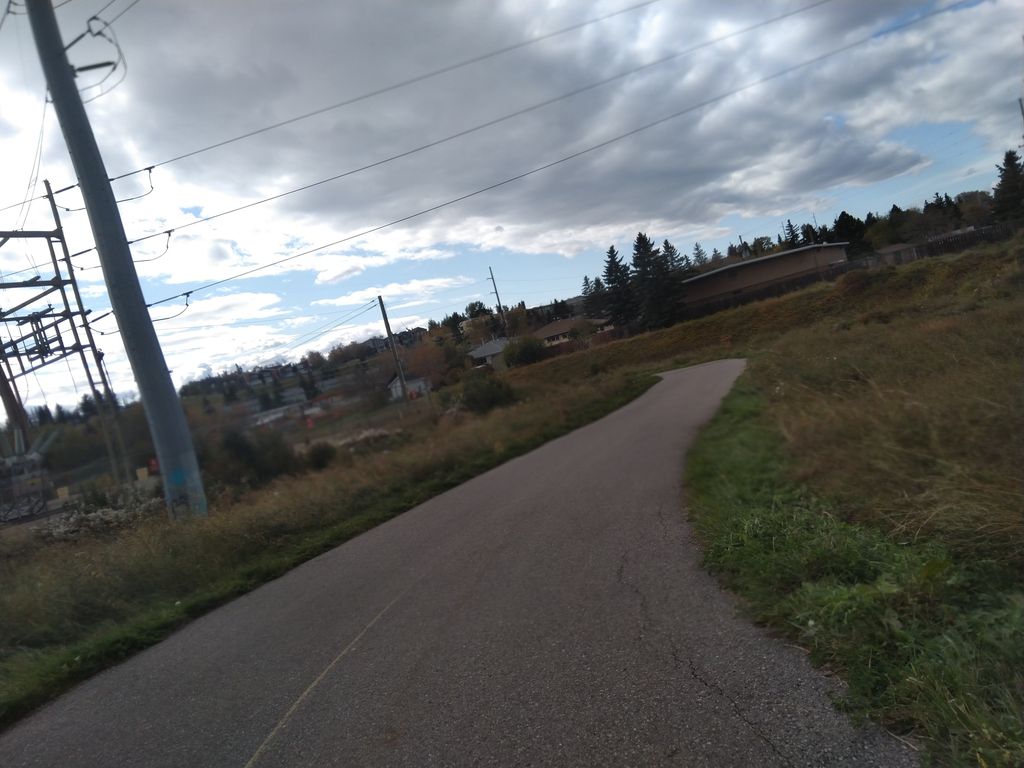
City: calgary